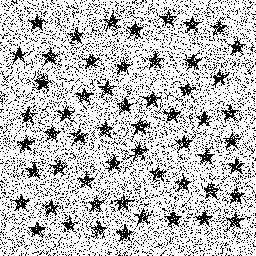
Squares: 0
Triangles: 0
Stars: 56
Total shapes: 56